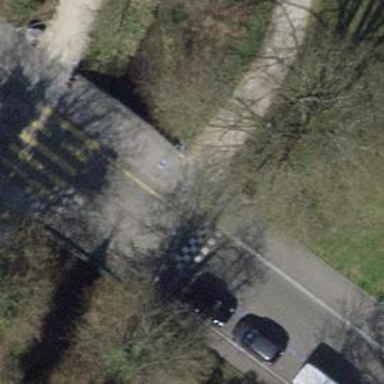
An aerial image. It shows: Bollard.